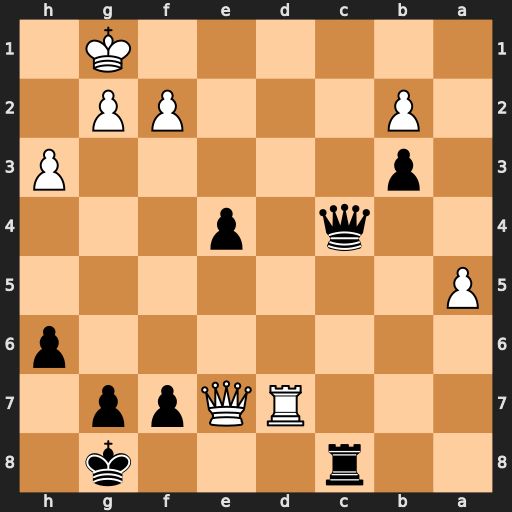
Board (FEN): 2r3k1/3RQpp1/7p/P7/2q1p3/1p5P/1P3PP1/6K1
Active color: b
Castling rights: -
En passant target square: -
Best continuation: Qc1+ Rd1 Qxd1+